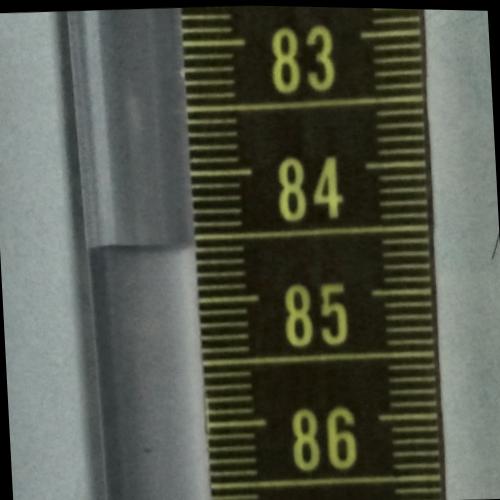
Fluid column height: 84.6 cm